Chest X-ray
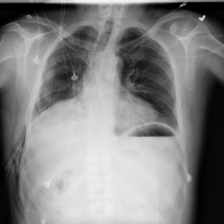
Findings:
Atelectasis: negative
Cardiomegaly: negative
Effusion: negative
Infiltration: negative
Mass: negative
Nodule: negative
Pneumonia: negative
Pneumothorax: negative
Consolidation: negative
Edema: negative
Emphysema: negative
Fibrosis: negative
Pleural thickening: negative
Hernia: negative